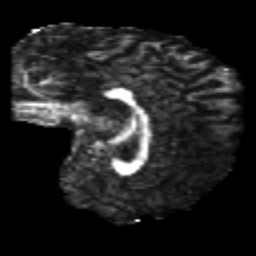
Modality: FA
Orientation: sagittal
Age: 20
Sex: male
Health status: healthy
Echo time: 0.074 s